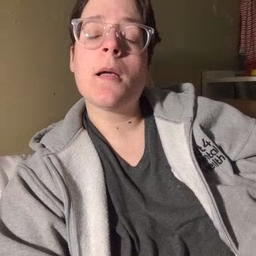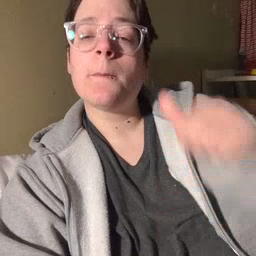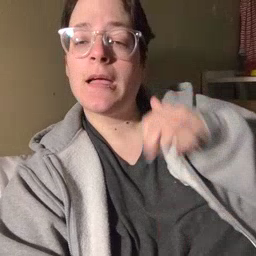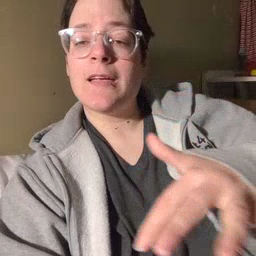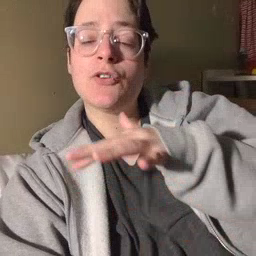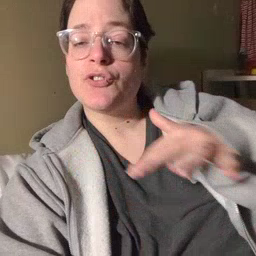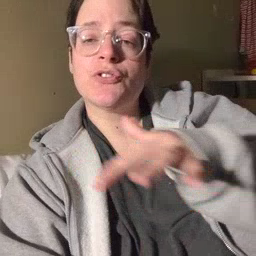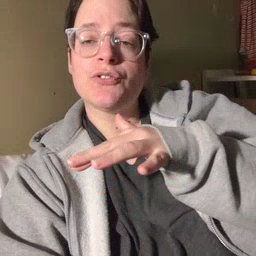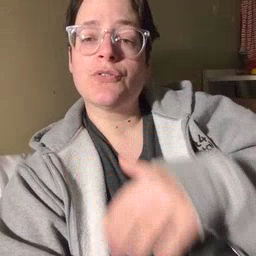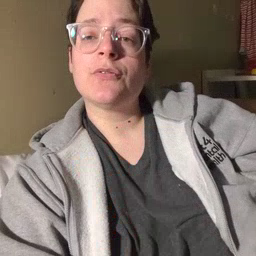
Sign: backyard